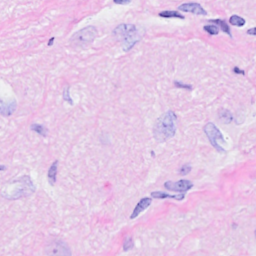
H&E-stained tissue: Breast